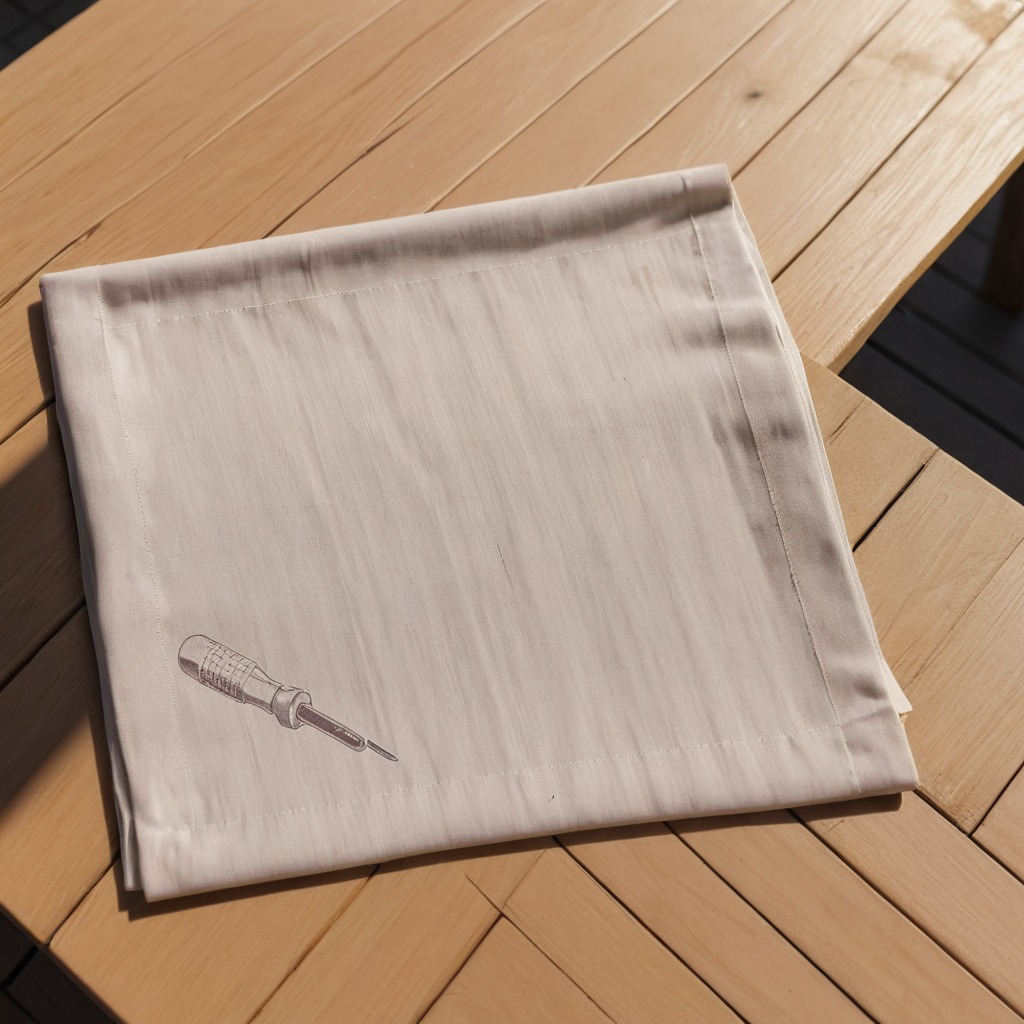
A screwdriver lies on a wooden table in an outdoor workshop.